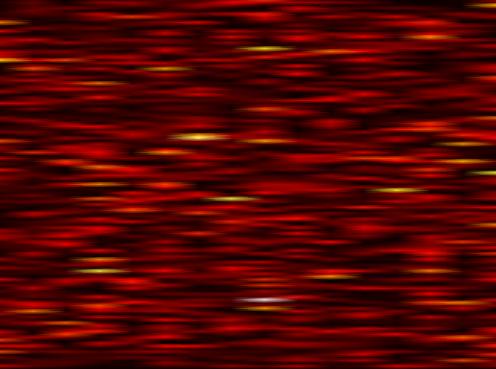
Label: FBMC